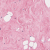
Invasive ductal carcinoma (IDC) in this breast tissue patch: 0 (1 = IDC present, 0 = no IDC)